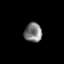
Tissue: skin
Cell type: Epithelial cells
Senescence score: 0.2334
Nuclear area (px): 335
Mean DAPI intensity: 124.293